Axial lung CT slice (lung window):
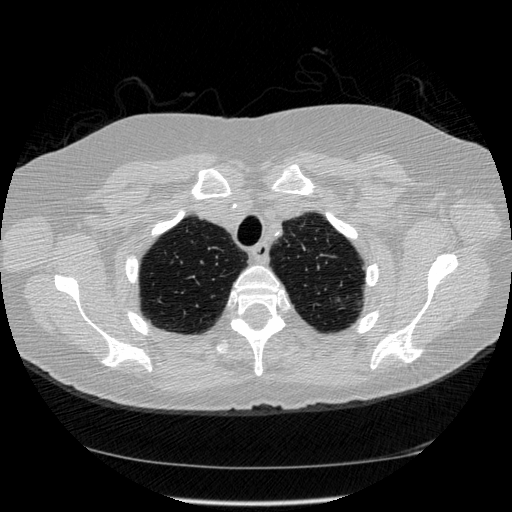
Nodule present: no